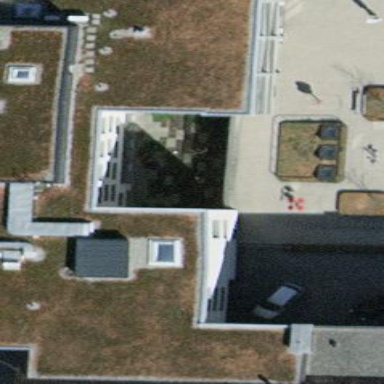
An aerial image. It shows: Civic building.